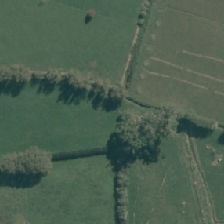
Land cover: shortrotation_cropland